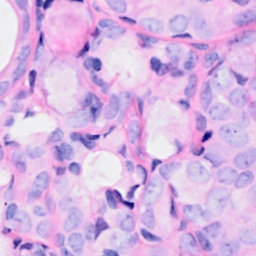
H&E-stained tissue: Breast